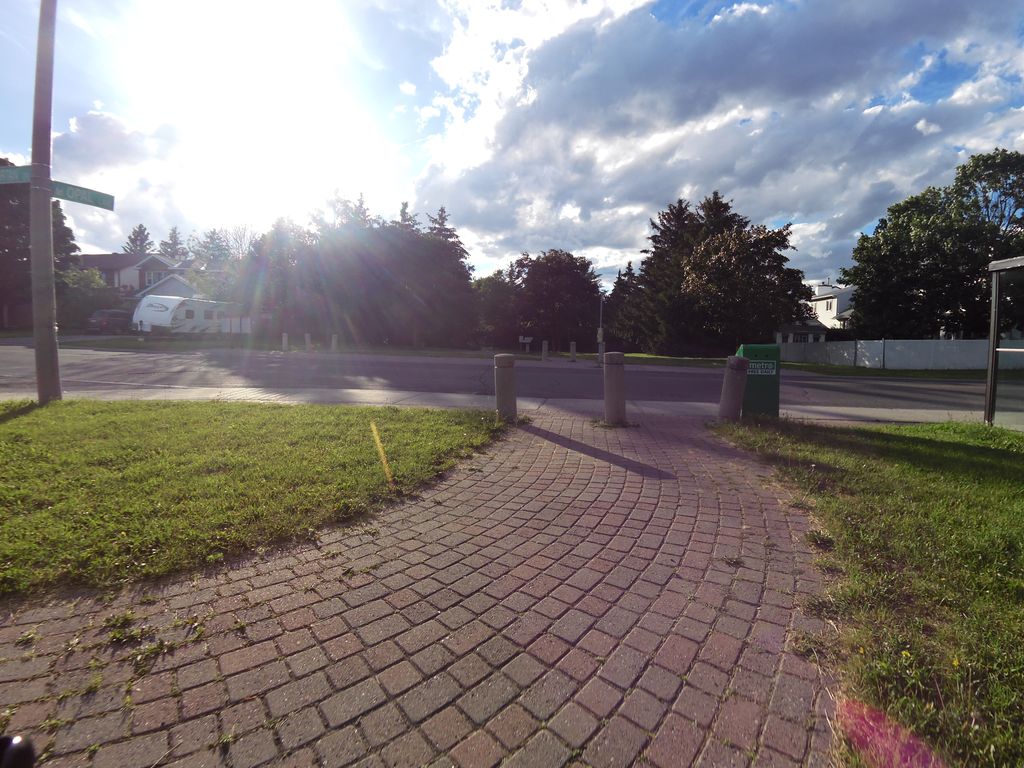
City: ottawa-gatineau